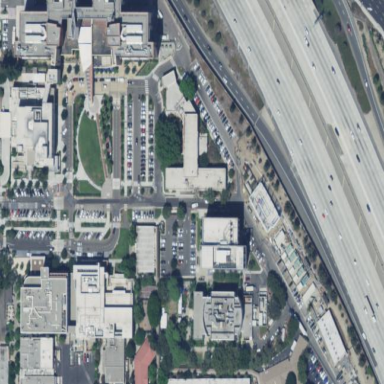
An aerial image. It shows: Healthcare facility identified as hospital.